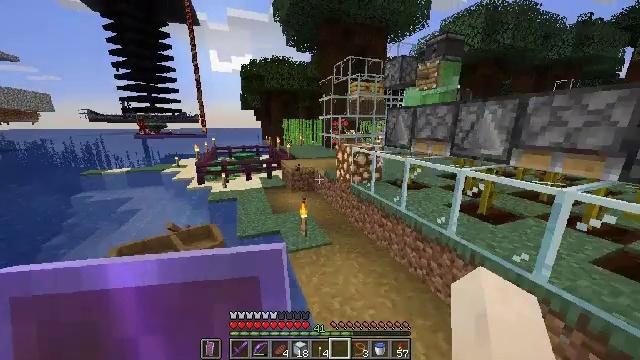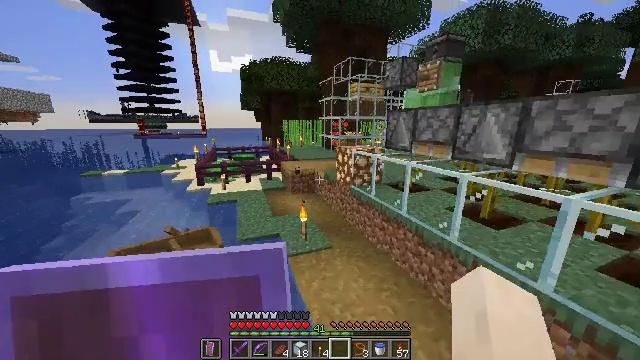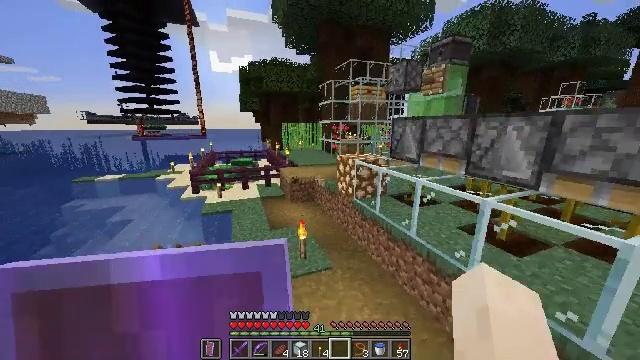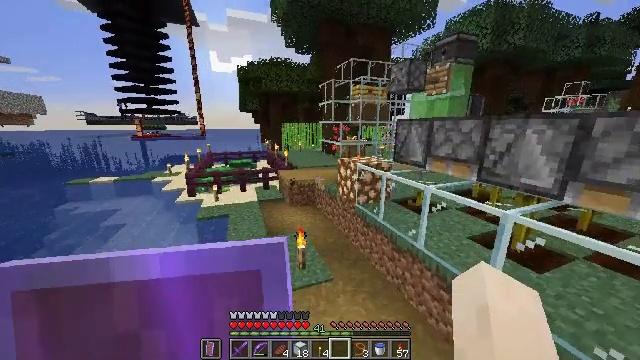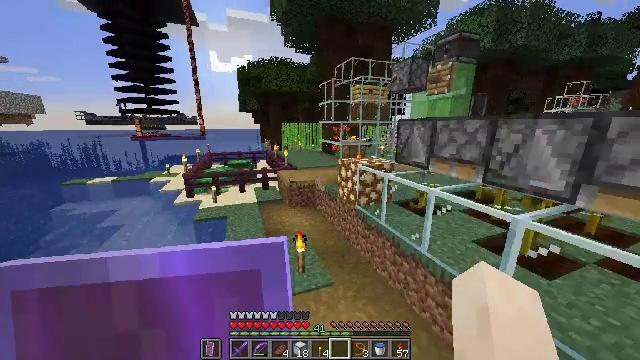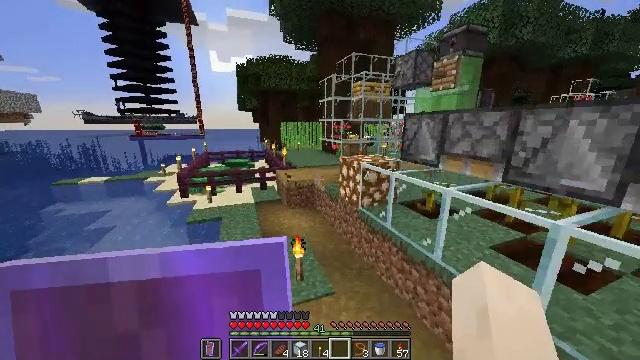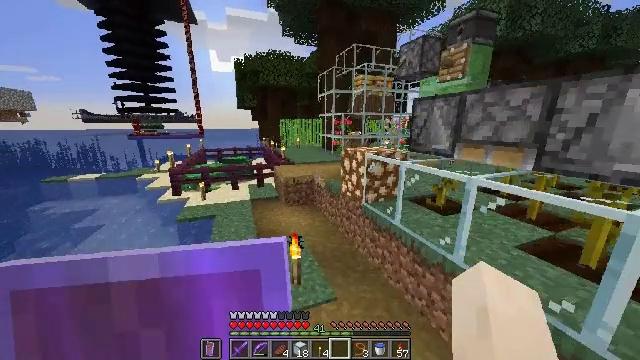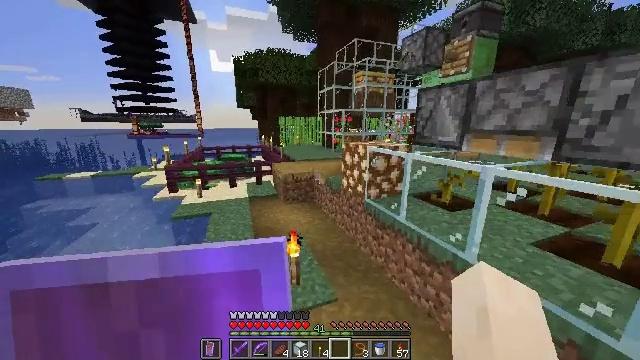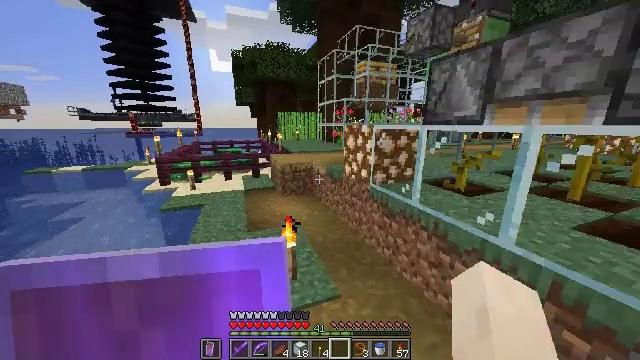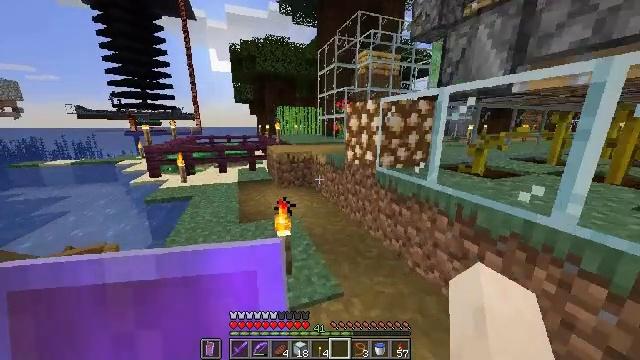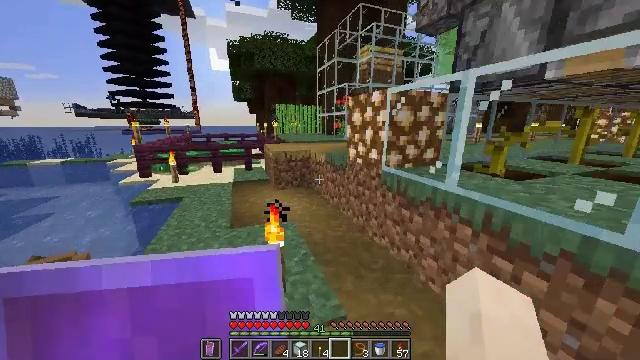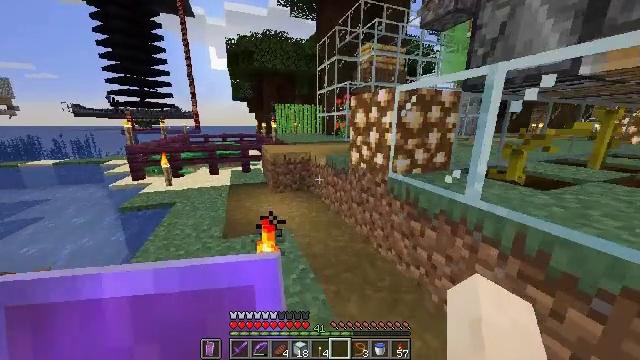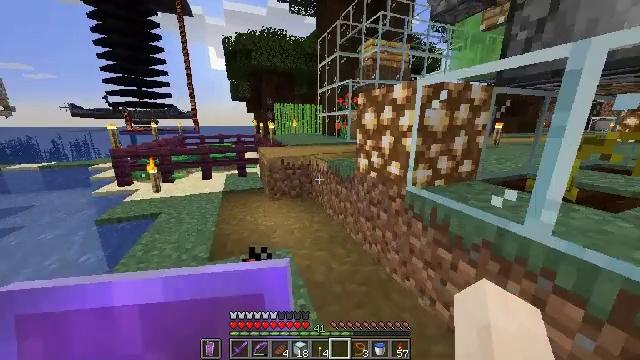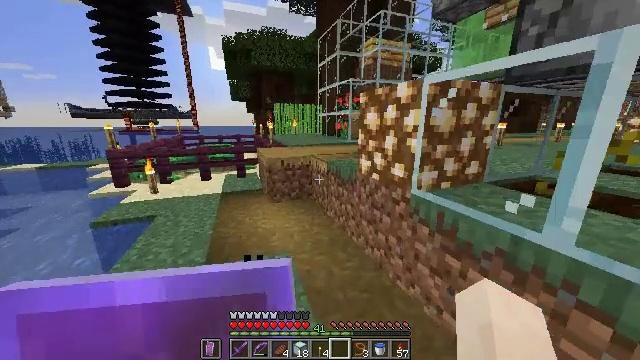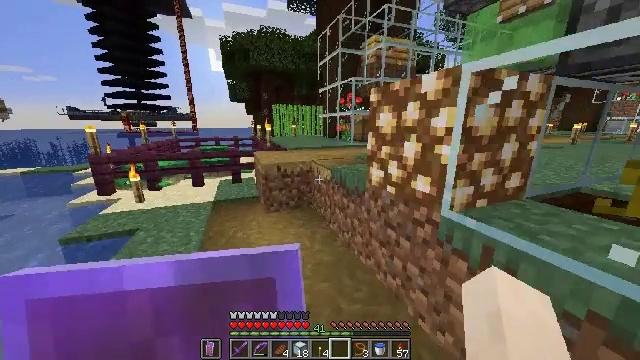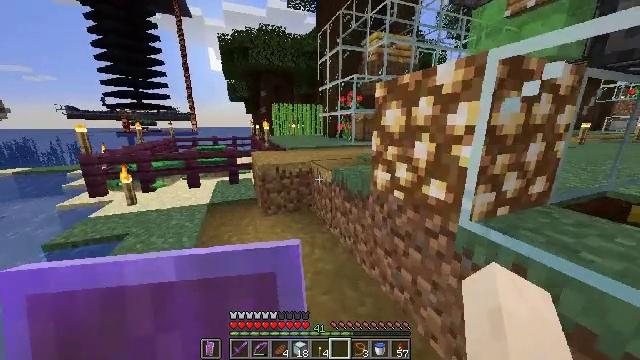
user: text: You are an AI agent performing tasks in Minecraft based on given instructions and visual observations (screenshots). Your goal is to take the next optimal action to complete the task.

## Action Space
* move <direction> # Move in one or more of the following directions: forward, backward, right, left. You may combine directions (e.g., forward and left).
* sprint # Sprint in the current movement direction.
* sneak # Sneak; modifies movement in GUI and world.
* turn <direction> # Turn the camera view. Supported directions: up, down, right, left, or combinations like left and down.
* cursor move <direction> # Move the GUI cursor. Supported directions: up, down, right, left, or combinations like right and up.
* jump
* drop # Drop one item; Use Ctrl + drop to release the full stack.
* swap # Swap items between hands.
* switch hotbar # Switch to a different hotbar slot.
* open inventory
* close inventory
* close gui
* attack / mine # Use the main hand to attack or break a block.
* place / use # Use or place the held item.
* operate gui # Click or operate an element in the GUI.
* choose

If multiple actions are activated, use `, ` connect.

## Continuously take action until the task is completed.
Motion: motion action
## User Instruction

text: Get a green carpet from the crafting table.
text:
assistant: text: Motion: move forward, sprint, jump
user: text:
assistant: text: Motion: move forward, sprint, jump
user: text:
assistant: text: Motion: move forward, sprint, jump
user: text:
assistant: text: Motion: move forward, sprint, jump
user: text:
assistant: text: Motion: move forward, sprint
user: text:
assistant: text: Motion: move forward, sprint
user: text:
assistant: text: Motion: move forward, sprint
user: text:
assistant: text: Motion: move forward, sprint
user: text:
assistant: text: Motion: move forward, sprint
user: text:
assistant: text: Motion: move forward, sprint
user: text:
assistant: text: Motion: move forward, sprint
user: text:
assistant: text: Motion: move forward, sprint
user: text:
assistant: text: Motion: move forward, sprint
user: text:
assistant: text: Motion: move forward, sprint
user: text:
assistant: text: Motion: move forward, sprint
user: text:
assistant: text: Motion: move forward, sprint
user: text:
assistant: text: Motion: move forward, sprint, turn right
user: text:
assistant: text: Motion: move forward, sprint, turn right
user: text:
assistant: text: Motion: move forward, sprint, jump
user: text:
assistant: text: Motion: move forward, sprint, jump
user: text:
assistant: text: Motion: move forward, sprint, jump
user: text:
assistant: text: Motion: move forward, sprint, jump
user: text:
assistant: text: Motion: move forward, sprint
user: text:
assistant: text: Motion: move forward, sprint, turn right
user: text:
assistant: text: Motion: move forward, sprint, turn right
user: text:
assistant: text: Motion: move forward, sprint, turn right
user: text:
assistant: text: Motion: move forward, sprint
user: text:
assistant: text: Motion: move forward, sprint
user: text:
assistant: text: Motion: move forward
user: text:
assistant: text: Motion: move forward and move right